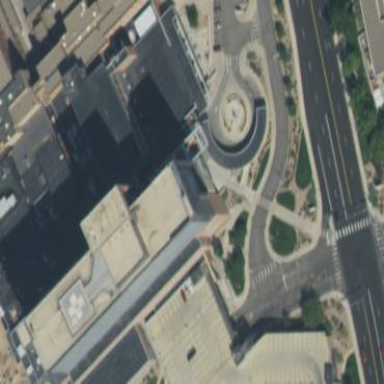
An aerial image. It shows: Hospital building.